Interaction volume radius: 10 \u00c5
Interaction volume height: 20 \u00c5
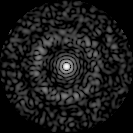
Disorder parameter: 0.8425